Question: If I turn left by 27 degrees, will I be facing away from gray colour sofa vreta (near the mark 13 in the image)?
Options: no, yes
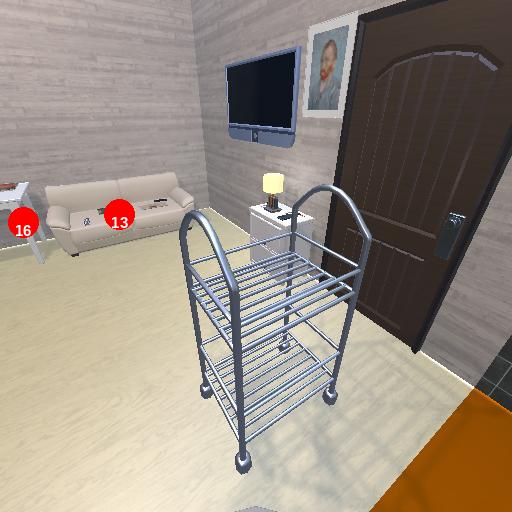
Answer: no